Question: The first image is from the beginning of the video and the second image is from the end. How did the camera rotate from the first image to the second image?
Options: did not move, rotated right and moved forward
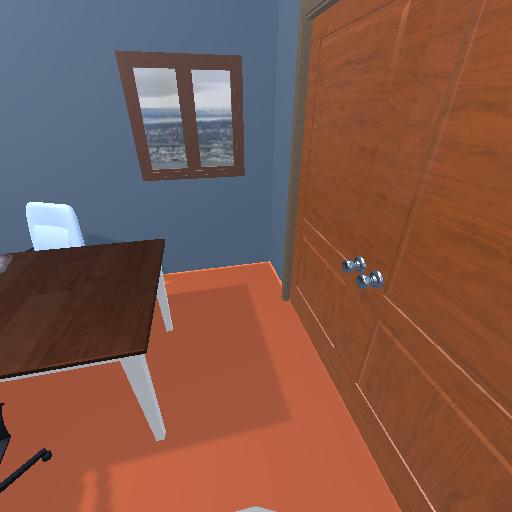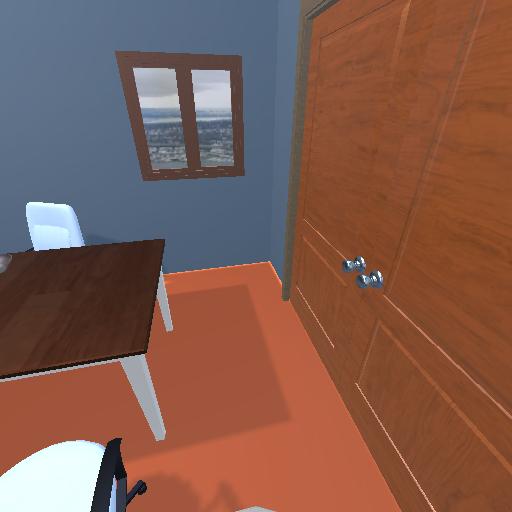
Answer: did not move